Question: I have simple complication for launching my app from the Watch Face. It doesn't show any data, just displays an image. I followed <URL> guide but I wasn't able to add my complication to the Complications Gallery on in iPhone Watch app.
'''
public func getLocalizableSampleTemplate(for complication: CLKComplication, withHandler handler: @escaping (CLKComplicationTemplate?) -> Void) {
guard let tempalte = buildTemplate(for: complication) else {
fatalError("Unsuported Complication Family.")
}
handler(tempalte)
}
// Helper function to build template.
fileprivate func buildTemplate(for complication: CLKComplication) -> CLKComplicationTemplate? {
let textProvider = CLKSimpleTextProvider.localizableTextProvider(withStringsFileTextKey: "Caffeine")
switch complication.family {
case .modularSmall:
let icon = #imageLiteral(resourceName: "Complication/Modular")
let complicationTemplate = CLKComplicationTemplateModularSmallSimpleImage()
complicationTemplate.imageProvider = CLKImageProvider(onePieceImage: icon)
return complicationTemplate
case .circularSmall:
let icon = #imageLiteral(resourceName: "Complication/Circular")
let complicationTemplate = CLKComplicationTemplateCircularSmallSimpleImage()
complicationTemplate.imageProvider = CLKImageProvider(onePieceImage: icon)
return complicationTemplate
case .utilitarianSmall:
let icon = #imageLiteral(resourceName: "Complication/Utilitarian")
let complicationTemplate = CLKComplicationTemplateUtilitarianSmallSquare()
complicationTemplate.imageProvider = CLKImageProvider(onePieceImage: icon)
return complicationTemplate
case .utilitarianLarge:
let icon = #imageLiteral(resourceName: "Complication/Utilitarian")
let complicationTemplate = CLKComplicationTemplateUtilitarianLargeFlat()
complicationTemplate.imageProvider = CLKImageProvider(onePieceImage: icon)
complicationTemplate.textProvider = textProvider
return complicationTemplate
case .utilitarianSmallFlat:
let icon = #imageLiteral(resourceName: "Complication/Utilitarian")
let complicationTemplate = CLKComplicationTemplateUtilitarianSmallFlat()
complicationTemplate.imageProvider = CLKImageProvider(onePieceImage: icon)
complicationTemplate.textProvider = textProvider
return complicationTemplate
case .extraLarge:
let icon = #imageLiteral(resourceName: "Complication/Extra Large")
let complicationTemplate = CLKComplicationTemplateExtraLargeSimpleImage()
complicationTemplate.imageProvider = CLKImageProvider(onePieceImage: icon)
return complicationTemplate
default:
return nil
}
}
'''
'''
{
"supported complication families" : {
"3" : "B82ADE2C-045D-491D-87DD-C24148804480.json",
"6" : "A332202A-4B7B-49E0-83FB-DB398089E4FE.json",
"4" : "817476CB-<PHONE>-A76D-2977236448AD.json",
"2" : "50AB27ED-0FA3-41AD-A3E7-CC9C62E48D82.json",
"0" : "DBE31877-7BB0-4671-B065-6FE00333929E.json",
"7" : "96966B70-AB8D-4DB3-AB64-AFDF1F09EB88.json"
},
"client ID" : "net.borisy.ProductDisplayName.watchkitapp.watchkitextension"
}
'''

- - - 'gallery.ckcomplication'- 'gallery.ckcomplication''.xcodeproj'
I've added more code. I've also added 'ckcomplication.strings' to the Watch Extension Target.
Reading Apple guide again and following line got me thinking:
> For example, MyBundleName.ckcomplication.
Maybe we suppose to rename generated folder name with the bundle name. I've tried to do it. No luck so far.
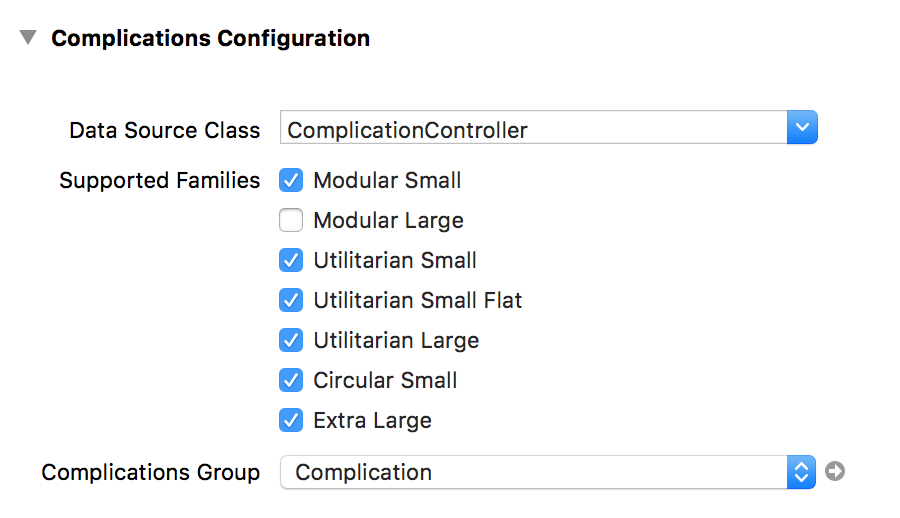
Answer: I watch <URL>' in the target preferences:

My project didn't had this prefix, I quickly found out that ComplicationController methods never called. Because that was the place when we set 'tintColor', default complication was displayed.
I solved this by deleting my watch app and watch extension targets and creating new from scratch. The prefix appeared in Xcode and I could see my app icon in Complications Gallery running in Simulator.